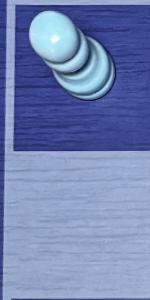
Label: Empty